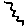
Label: zigzag